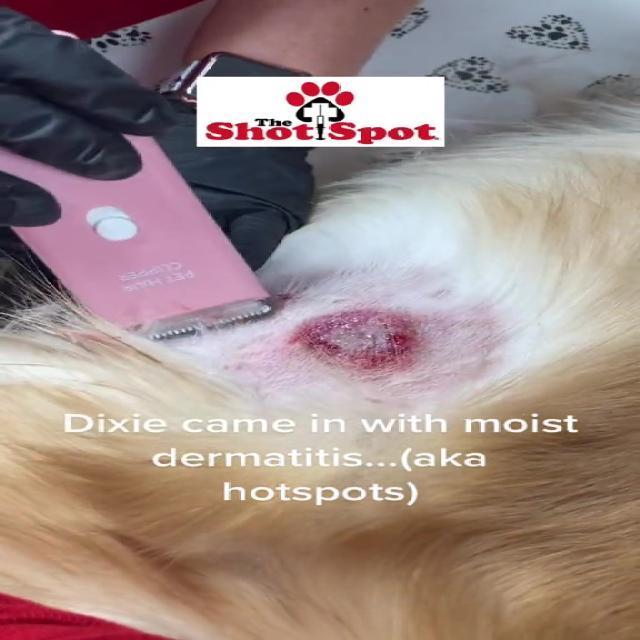
Canine dermatitis — inflammation of the skin presenting with erythema, pruritus, papules, and excoriation. May be allergic, contact, or atopic in origin.